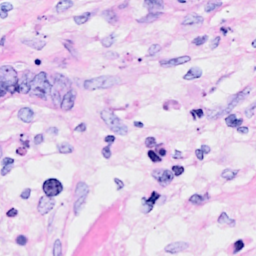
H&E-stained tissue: Breast